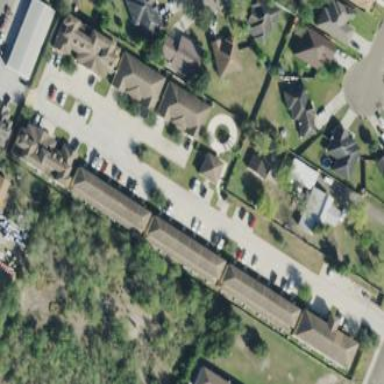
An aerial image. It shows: Residential area within neighborhood.